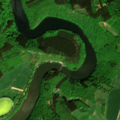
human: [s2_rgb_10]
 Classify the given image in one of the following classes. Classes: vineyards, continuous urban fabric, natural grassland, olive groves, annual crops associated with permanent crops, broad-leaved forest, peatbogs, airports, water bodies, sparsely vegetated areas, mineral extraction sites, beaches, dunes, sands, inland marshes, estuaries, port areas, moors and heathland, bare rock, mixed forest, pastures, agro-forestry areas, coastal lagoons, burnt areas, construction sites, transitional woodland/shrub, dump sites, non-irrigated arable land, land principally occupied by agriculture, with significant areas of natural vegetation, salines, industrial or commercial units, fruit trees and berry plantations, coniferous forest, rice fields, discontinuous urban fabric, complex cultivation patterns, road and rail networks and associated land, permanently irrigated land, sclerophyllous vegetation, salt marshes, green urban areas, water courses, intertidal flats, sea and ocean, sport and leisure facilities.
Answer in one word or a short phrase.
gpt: non-irrigated arable land, pastures, broad-leaved forest, coniferous forest, mixed forest, water bodies